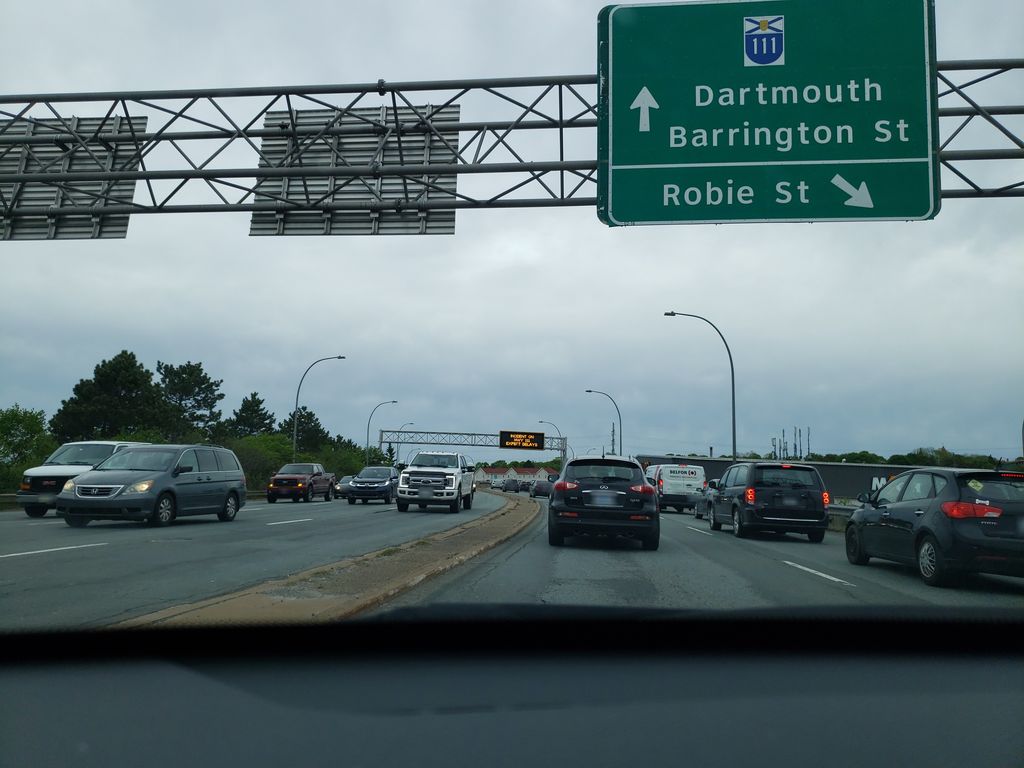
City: halifax